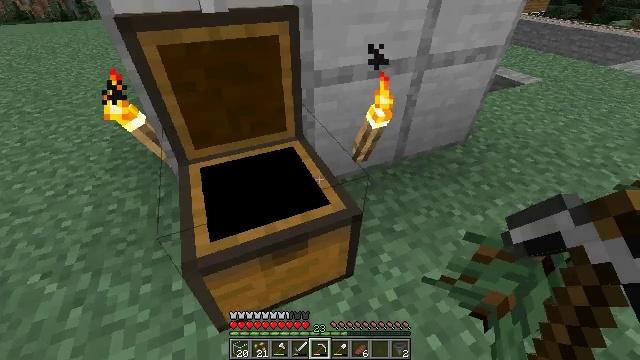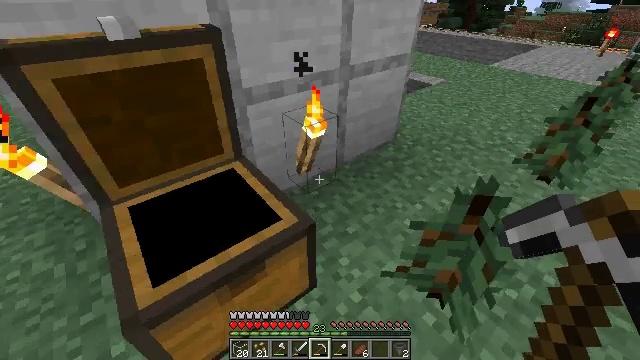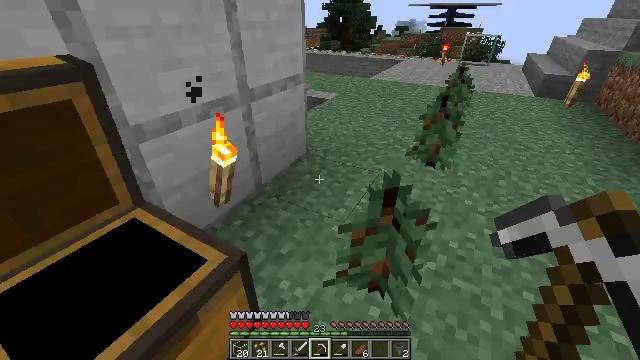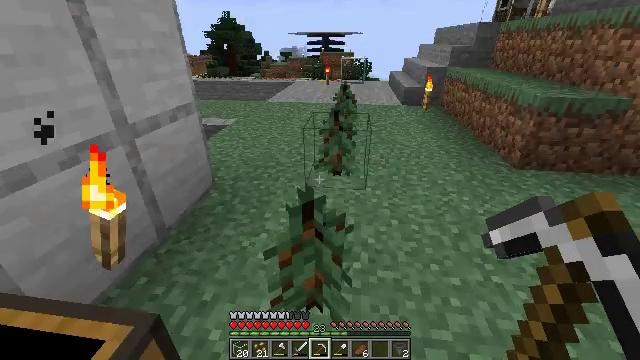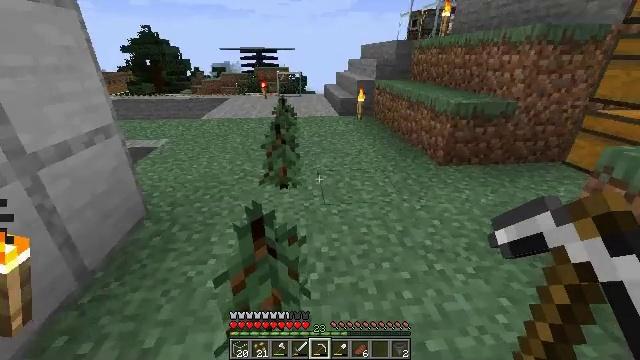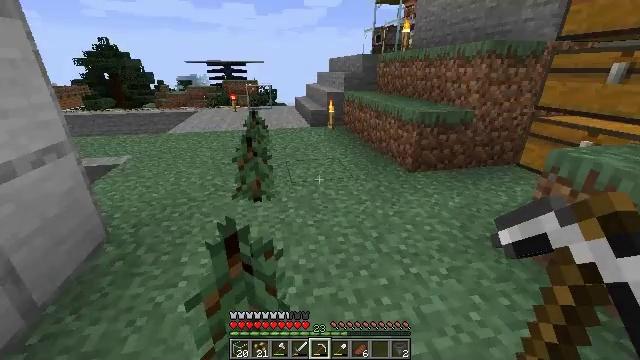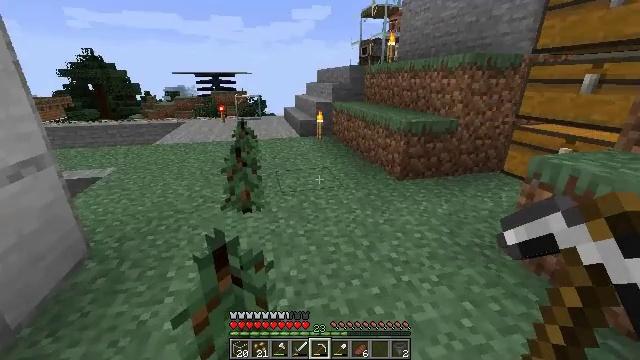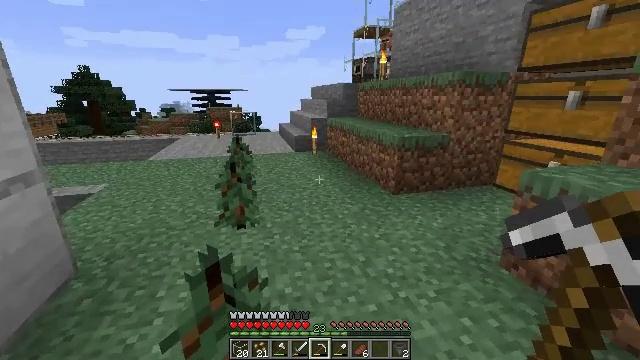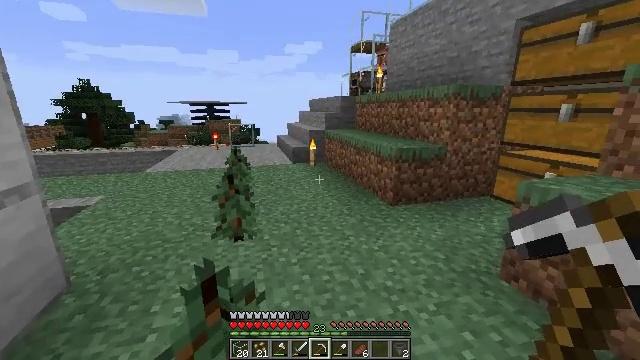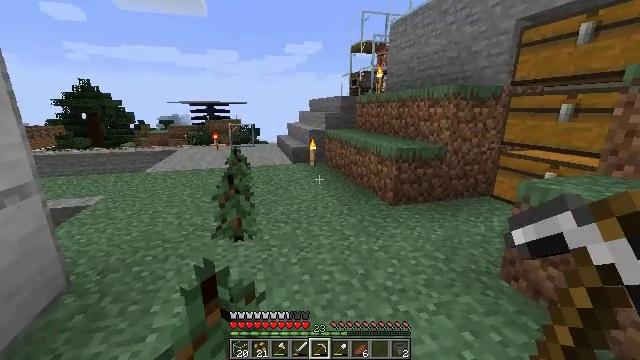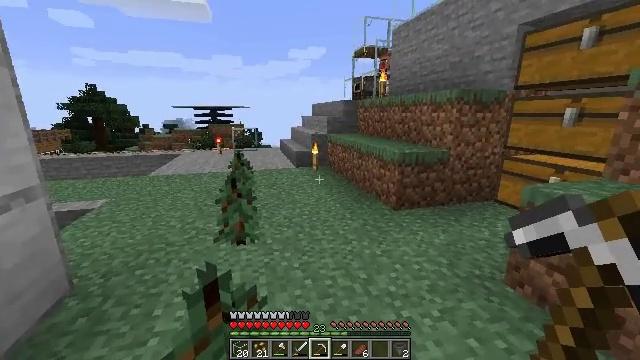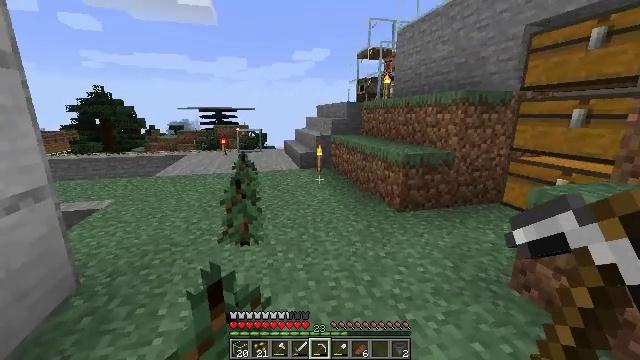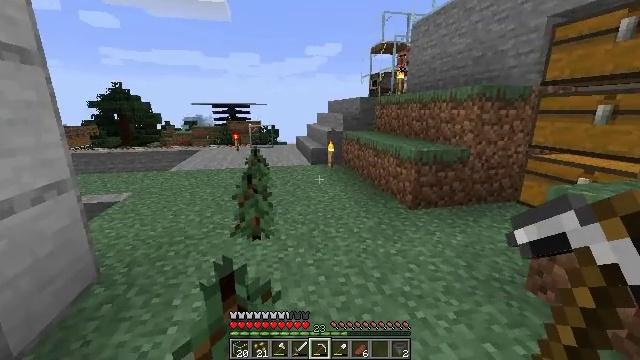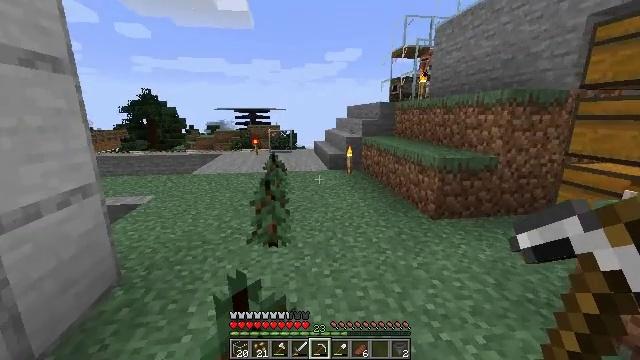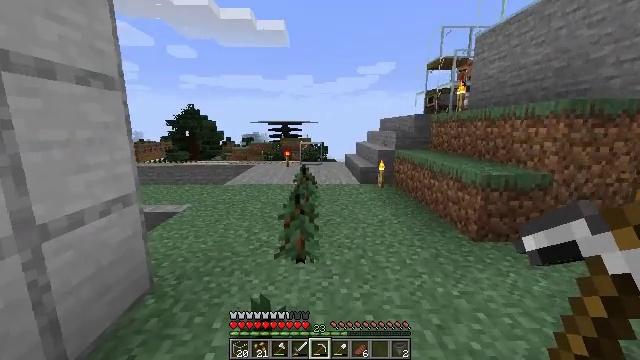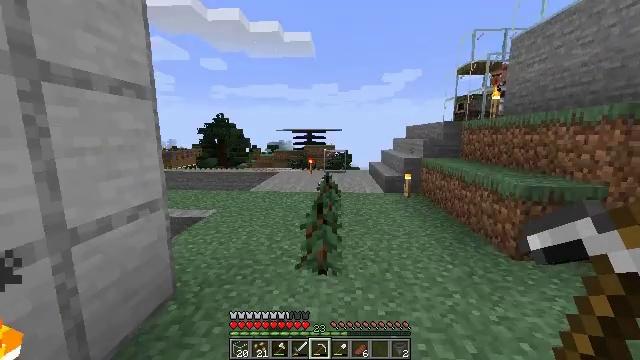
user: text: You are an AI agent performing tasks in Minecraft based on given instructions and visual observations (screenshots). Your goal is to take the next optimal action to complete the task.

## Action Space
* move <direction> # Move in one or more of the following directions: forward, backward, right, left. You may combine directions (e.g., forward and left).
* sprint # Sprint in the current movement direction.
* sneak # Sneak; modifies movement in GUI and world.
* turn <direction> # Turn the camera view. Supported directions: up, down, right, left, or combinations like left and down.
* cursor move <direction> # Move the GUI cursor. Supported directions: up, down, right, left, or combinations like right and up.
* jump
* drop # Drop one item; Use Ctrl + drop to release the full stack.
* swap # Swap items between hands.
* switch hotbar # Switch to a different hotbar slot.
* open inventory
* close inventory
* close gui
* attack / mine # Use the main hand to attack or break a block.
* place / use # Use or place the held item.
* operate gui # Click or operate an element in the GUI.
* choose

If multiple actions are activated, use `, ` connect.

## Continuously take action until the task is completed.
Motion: motion action
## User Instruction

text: Harvest beetroots from the farm.
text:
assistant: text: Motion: turn right and up
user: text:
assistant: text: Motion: turn right and up
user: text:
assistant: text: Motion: turn right and up
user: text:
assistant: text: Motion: turn right and up
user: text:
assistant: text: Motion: turn right and up
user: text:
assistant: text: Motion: turn right and up
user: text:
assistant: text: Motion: turn right and up
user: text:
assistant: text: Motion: turn up
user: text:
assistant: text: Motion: no_op
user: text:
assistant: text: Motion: no_op
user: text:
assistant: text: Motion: no_op
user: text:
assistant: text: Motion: turn left
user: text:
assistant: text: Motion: move forward, turn left and up
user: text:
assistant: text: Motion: move forward, turn left and up
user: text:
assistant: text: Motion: move forward, turn left and up
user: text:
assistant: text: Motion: move forward, turn left
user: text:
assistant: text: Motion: move forward, turn left and down
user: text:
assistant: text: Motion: move forward, turn down
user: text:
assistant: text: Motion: move forward, sprint, turn right
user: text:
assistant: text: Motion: move forward, sprint
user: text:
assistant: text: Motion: move forward, sprint
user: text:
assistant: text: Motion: move forward, sprint
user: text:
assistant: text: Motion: move forward, sprint
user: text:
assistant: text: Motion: move forward, sprint
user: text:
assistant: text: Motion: move forward
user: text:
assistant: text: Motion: move forward
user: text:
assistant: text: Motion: move forward
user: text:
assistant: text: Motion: move forward
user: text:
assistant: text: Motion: move forward, turn right
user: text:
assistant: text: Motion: move forward, turn right